Question: I am testing a website on 'Chrome' (v65) installed on 'Android' (7.1.1 API 25).
Chromedriver version 2.37.
'Appium' latest desktop version (v1.5.0, shows server version 1.7.2)
I need to upload an image from the device itself.
Although on the web-browser I am able to upload an image with sendKeys, its not working on the 'android emulator'.
This is what the image selection page in the emulator looks like: <URL>
I used UiAutomator to get the resource id: "com.android.chrome:id/bitmap_view" and the class: "android.widget.ImageView"
I have used the following line(s) of code to try and look for the element:
(a)
'''
driver.findElement(By.xpath("//android.widget.ImageView[contains(@resource-id,'com.android.chrome:id/bitmap_view')]")).click();
'''
(b) When I use below, I get an empty list
'''
List<WebElement> elements = driver.findElementsByClassName("android.widget.ImageView");
'''
(c) I got this xpath from Appium Inspector Session
'''
MobileElement el8 = (MobileElement) driver.findElementByXPath("/hierarchy/android.widget.FrameLayout/android.widget.LinearLayout/android.widget.FrameLayout/android.widget.LinearLayout/android.widget.FrameLayout/android.support.v7.widget.Af/android.widget.FrameLayout/android.widget.FrameLayout/android.widget.RelativeLayout/android.widget.FrameLayout/android.support.v7.widget.RecyclerView/android.widget.FrameLayout[3]/android.widget.FrameLayout/android.widget.ImageView");
el8.click();
'''
I don't know what I am missing.
[Update] [
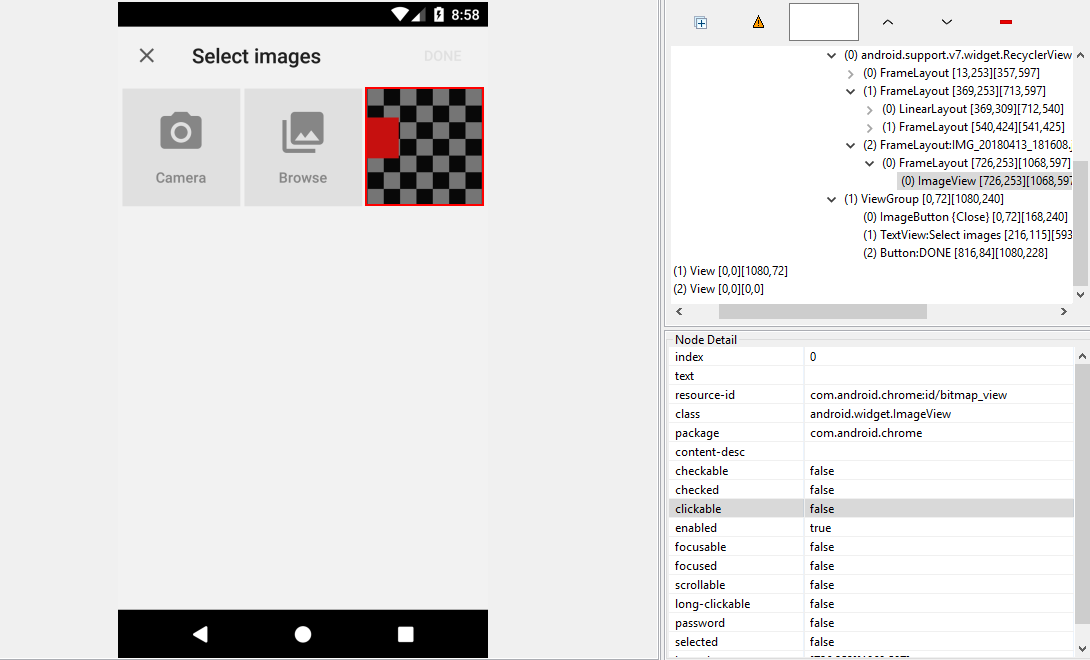
Answer: Did you change the context to the in your test?
Since you mentioned you test chrome, it means your test is using context. But as soon as you open Upload files screen it is a view and you need to switch to it before start searching:
'''
AndroidDriver<MobileElement> driver = new AndroidDriver<>(
new URL("http://127.0.0.1:4723/wd/hub"), capabilities);
driver.get(<your_web_site>);
// do what you need in browser, open Upload files screen
// switch to Native context to search inside it
Set<String> contexts = driver.getContextHandles();
for (String context : contexts) {
System.out.println(contexts);
if (context.equals("NATIVE_APP")) {
driver.context(context);
break;
}
}
List<MobileElement> images = driver.findElementsByClassName("android.widget.ImageView");
// click the last image in view if exist
images.stream()
.reduce((first, second) -> second)
.orElseThrow(NotFoundException::new)
.click();
'''